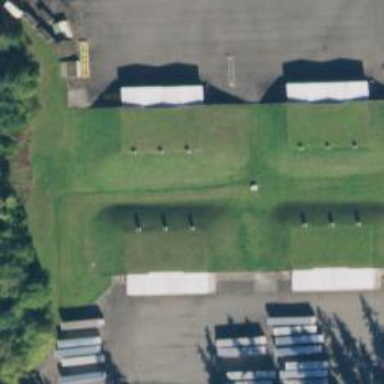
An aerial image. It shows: Military bunker.